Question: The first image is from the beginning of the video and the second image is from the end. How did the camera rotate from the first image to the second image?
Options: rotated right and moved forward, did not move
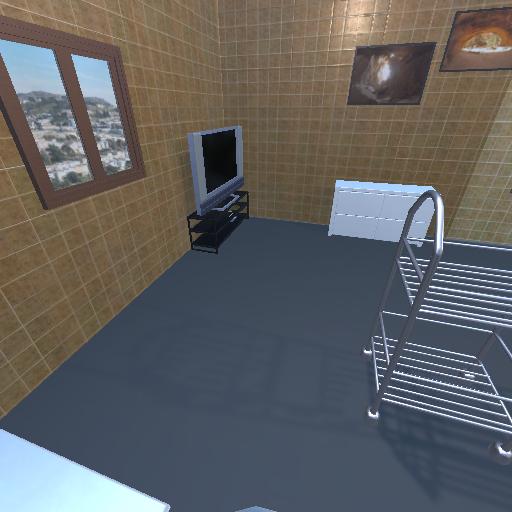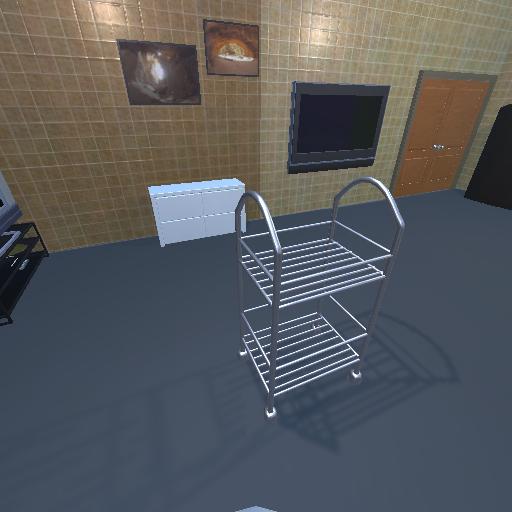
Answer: rotated right and moved forward